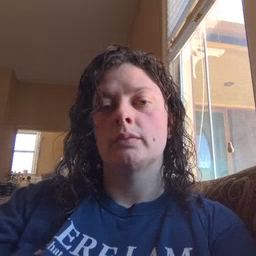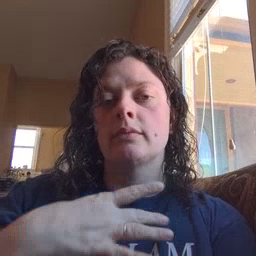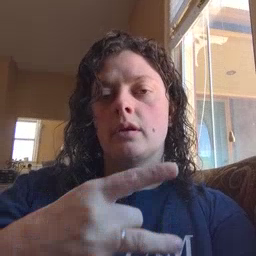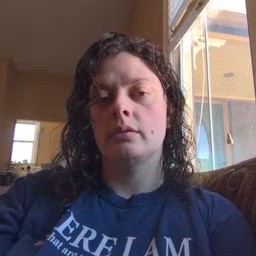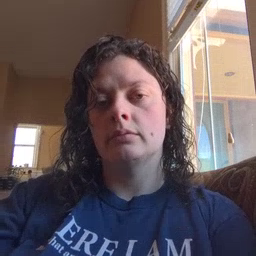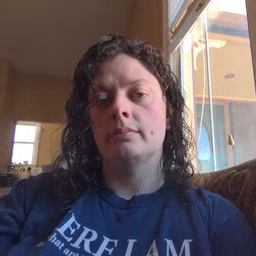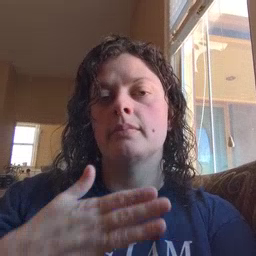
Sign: like